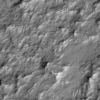
Label: not_dusty